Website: crate-barrel
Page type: customer-info-address
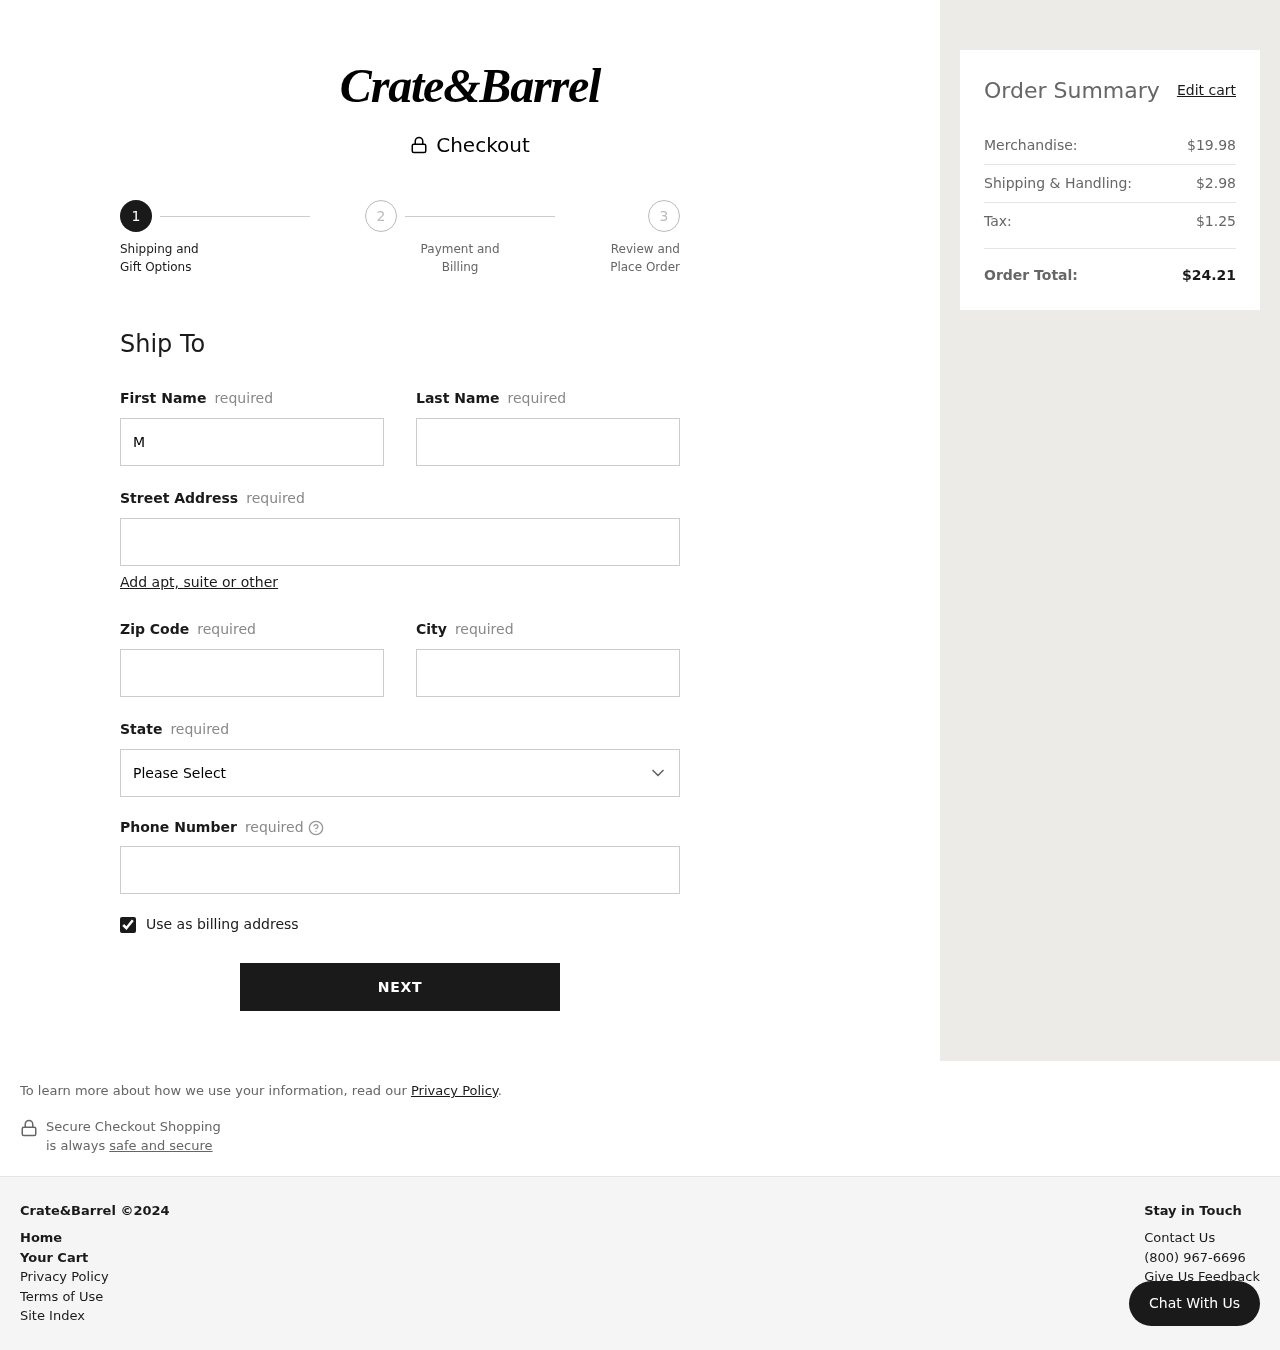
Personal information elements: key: PII_CITY
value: Gibsonburgh
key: PII_FIRSTNAME
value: Matthew
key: PII_LASTNAME
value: Woods
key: PII_PHONE
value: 8668850106
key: PII_POSTCODE
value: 80635
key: PII_STATE
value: Florida
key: PII_STREET
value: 7800 Julia Ranch
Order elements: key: ORDER_SUBTOTAL
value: $19.98
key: ORDER_SHIPPING_COST
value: $2.98
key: ORDER_TAX
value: $1.25
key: ORDER_TOTAL
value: $24.21